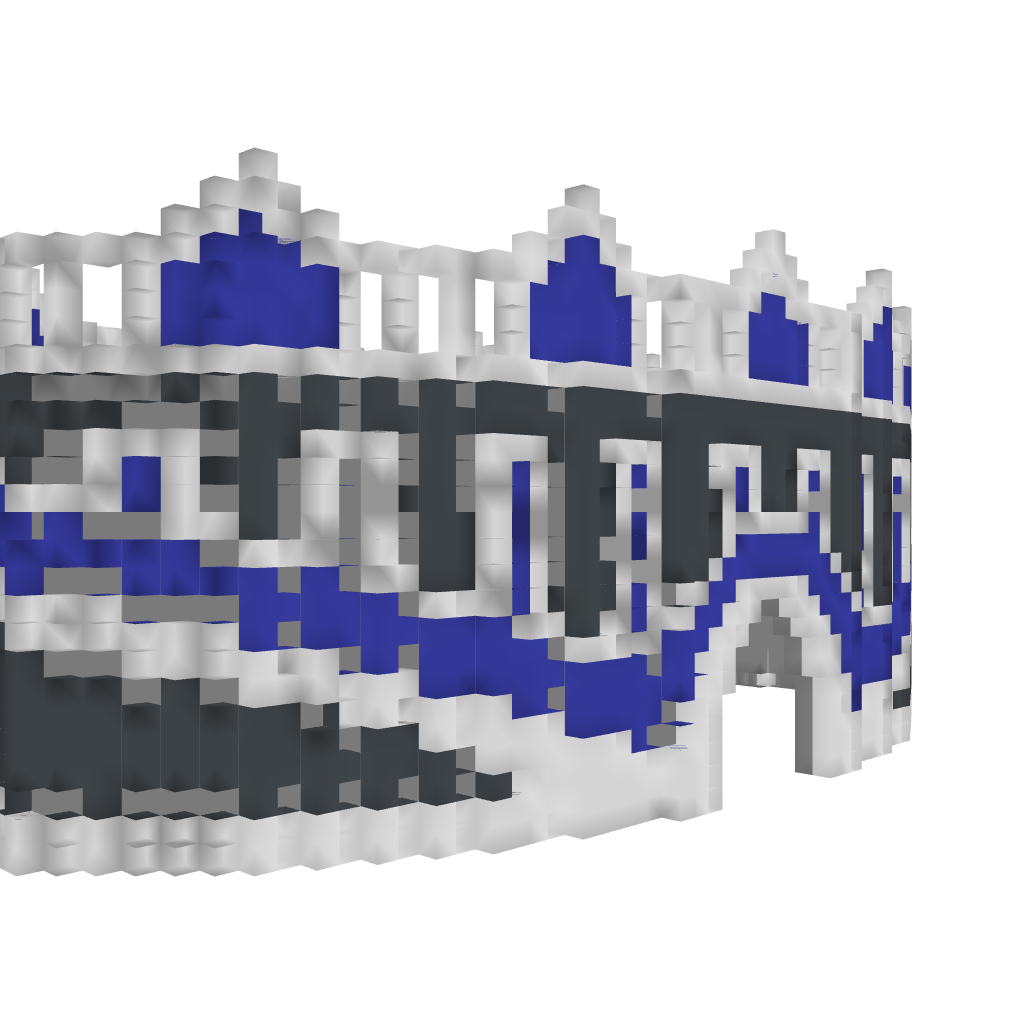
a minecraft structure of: Paul's Structure